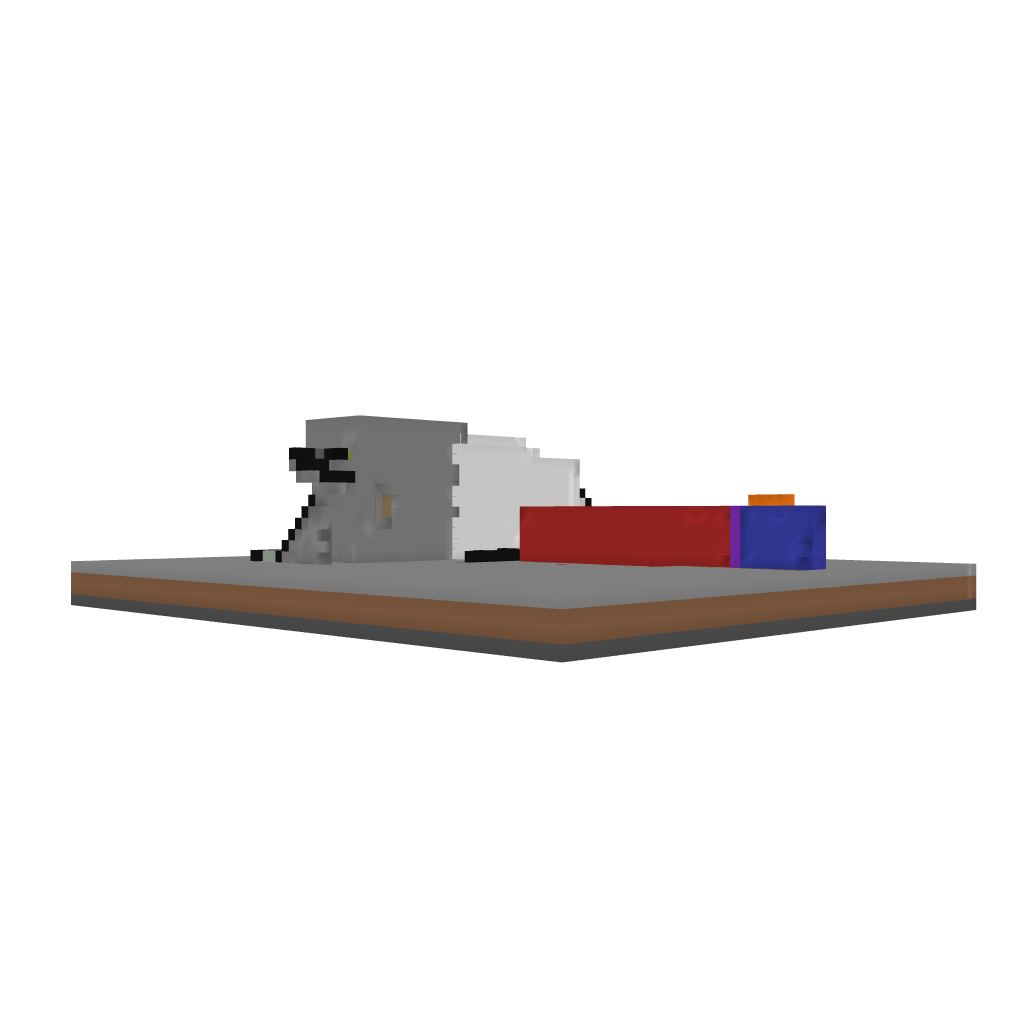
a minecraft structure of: - Part of Mind- Adventure Map 1.7.4 Demo [German]